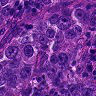
Metastatic tissue present: yes